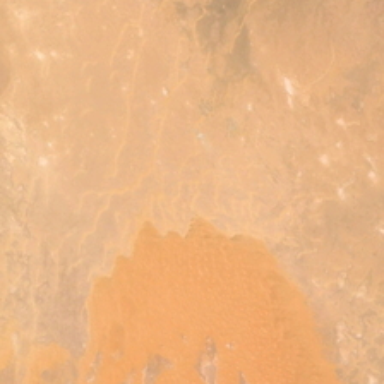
There is a clump of orange on the red brown desert .